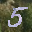
Label: 5